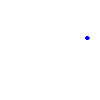
Particle: pion